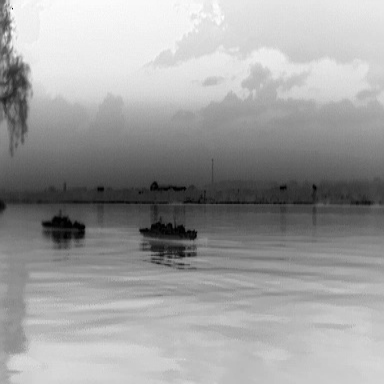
There are two warships in the infrared image.